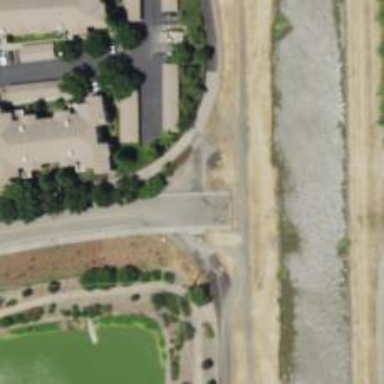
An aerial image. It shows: Asphalt path with unmarked crossing.